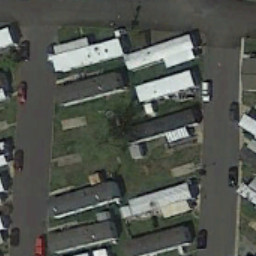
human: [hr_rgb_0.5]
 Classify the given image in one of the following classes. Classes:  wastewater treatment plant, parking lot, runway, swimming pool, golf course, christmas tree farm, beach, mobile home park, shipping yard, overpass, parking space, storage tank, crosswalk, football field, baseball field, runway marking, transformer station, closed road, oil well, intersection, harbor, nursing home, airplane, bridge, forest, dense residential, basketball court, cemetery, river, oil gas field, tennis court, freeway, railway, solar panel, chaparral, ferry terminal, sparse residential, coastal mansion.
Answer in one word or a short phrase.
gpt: mobile home park